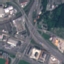
Land use / land cover: Highway